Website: apple
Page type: customer-info-address
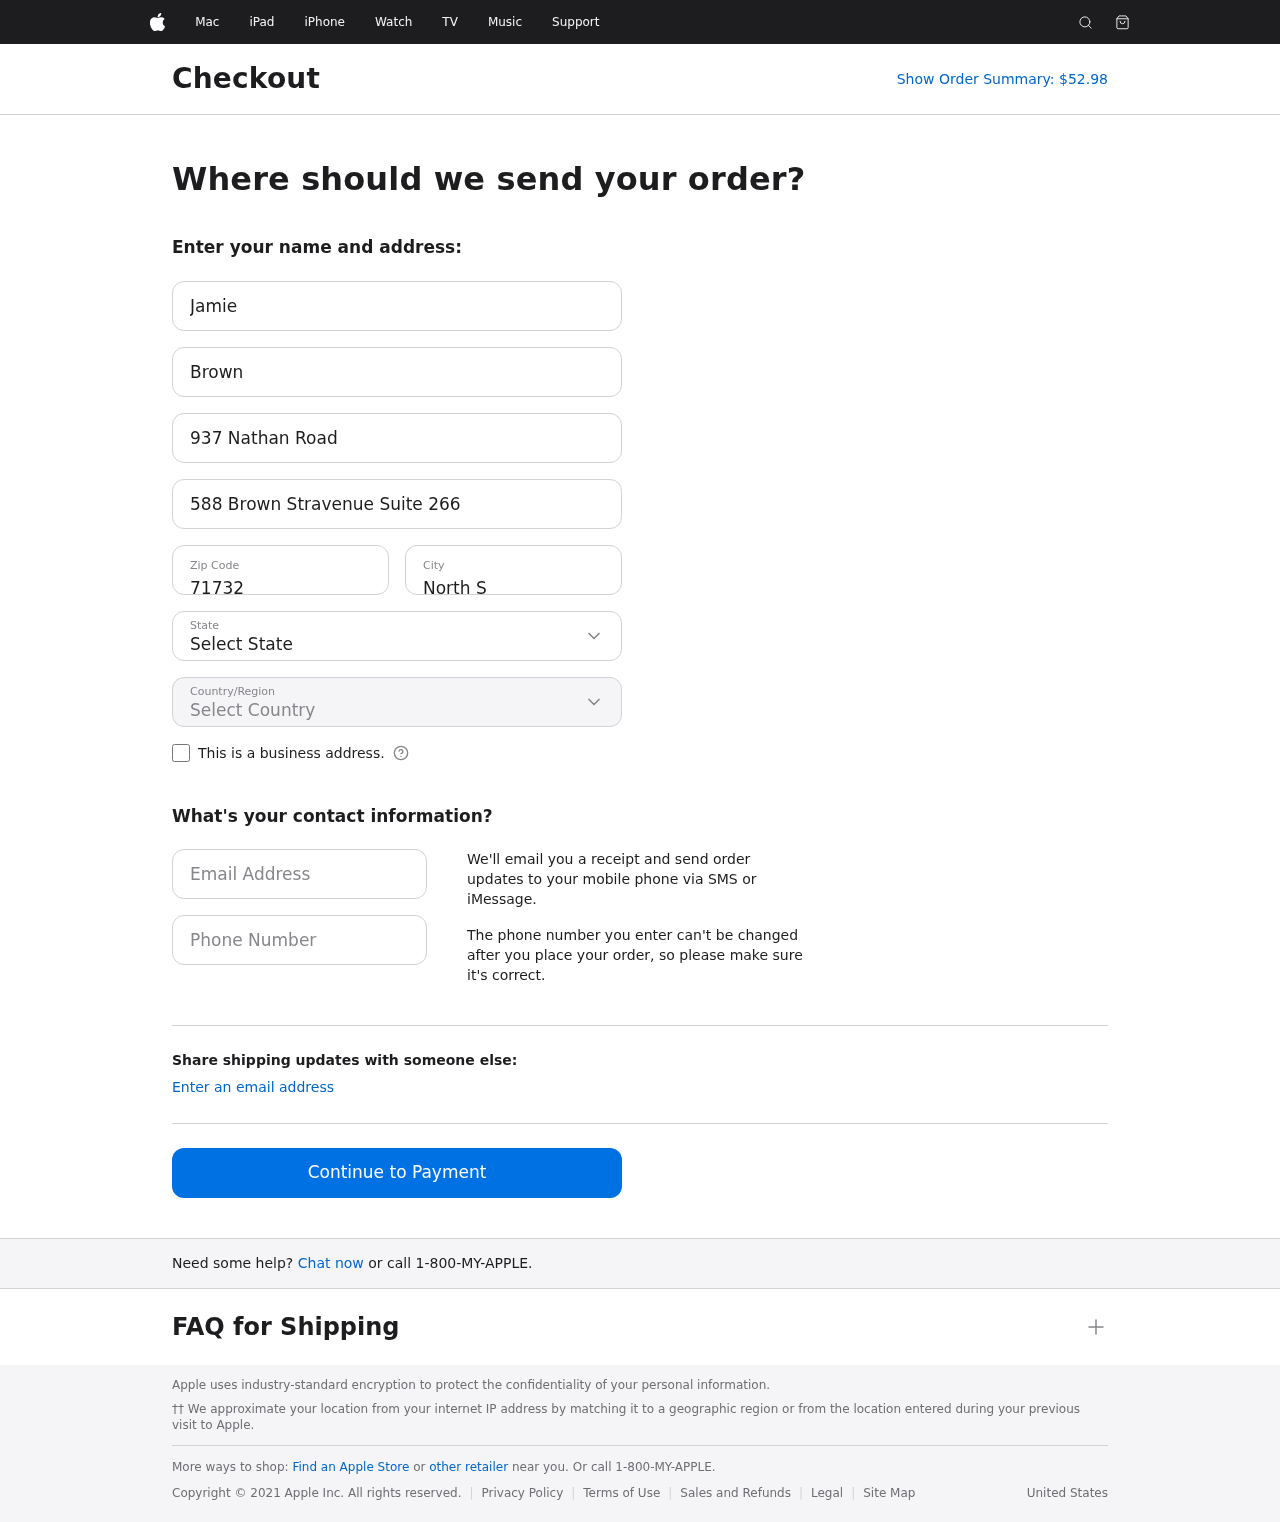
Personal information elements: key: PII_CITY
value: North Sara
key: PII_COUNTRY
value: United States
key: PII_EMAIL
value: jbrown@hotmail.com
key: PII_FIRSTNAME
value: Jamie
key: PII_LASTNAME
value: Brown
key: PII_PHONE
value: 6666980276
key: PII_POSTCODE
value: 71732
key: PII_STATE
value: MP
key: PII_STREET
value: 937 Nathan Road
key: PII_STREET2
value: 588 Brown Stravenue Suite 266
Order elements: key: ORDER_TOTAL
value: Show Order Summary: $52.98